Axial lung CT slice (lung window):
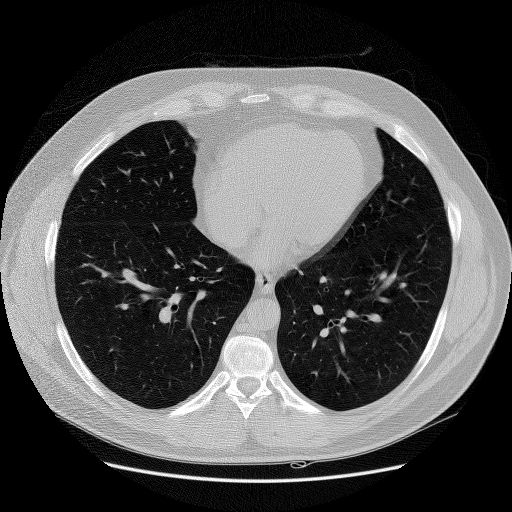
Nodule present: no